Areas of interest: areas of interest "Driving School"
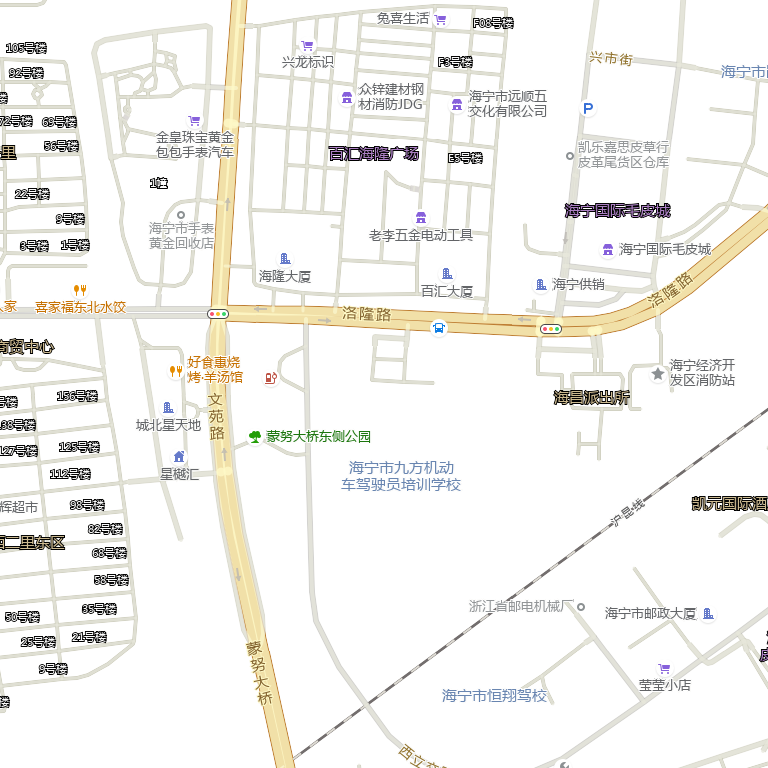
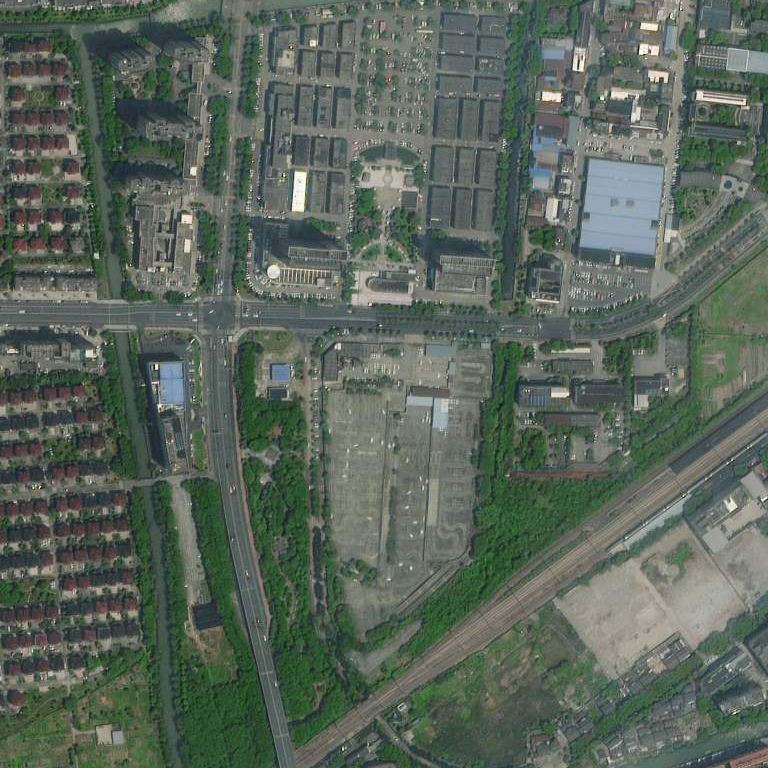